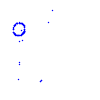
Particle: proton